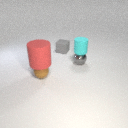
small brown rubber sphere to the left of small gray metal sphere